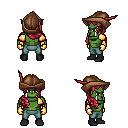
a pixel art fantasy rpg character, male body template, orc, green skin, gold arm armor, teal pants, ruby red right-swept hairstyle, leather cap, gold gloves, black shoes, four views (front, back, left, right), 2x2 character sprite sheet, small pixel art, hard edges, no anti-aliasing